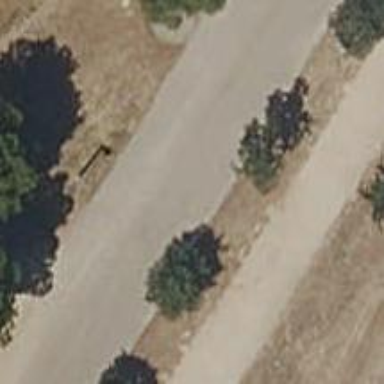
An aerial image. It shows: Paved footway.